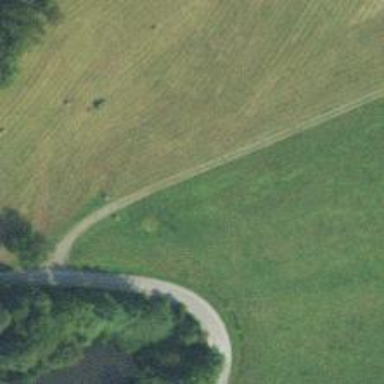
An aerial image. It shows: Driveway.